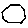
Label: hexagon